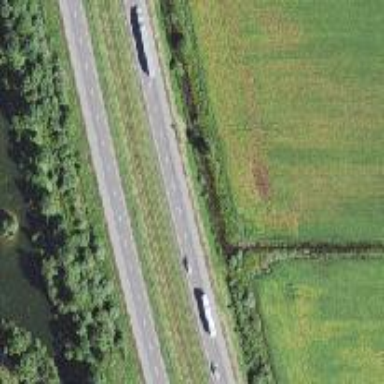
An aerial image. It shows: Motorway.